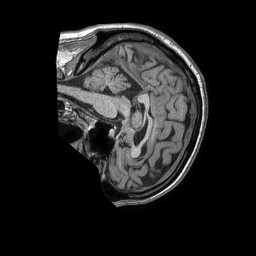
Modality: T1w
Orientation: sagittal
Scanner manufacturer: philips
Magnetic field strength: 1.5 T
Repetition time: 0.007602 s
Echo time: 0.003482 s